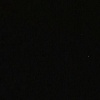
Label: space